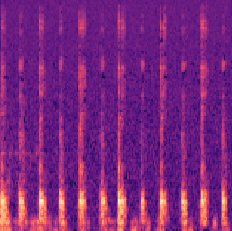
Sound class: Clock tick